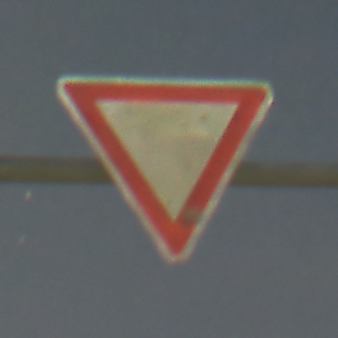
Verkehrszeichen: VorfahrtGewaehren
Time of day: Night
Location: Outdoor (Urban)
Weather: PartlyCloudy
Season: NotSpecified
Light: Artificial